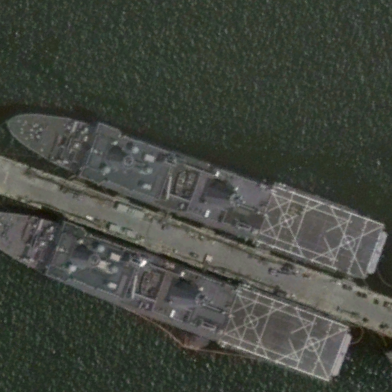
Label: combat